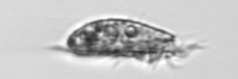
Label: Euplotes